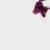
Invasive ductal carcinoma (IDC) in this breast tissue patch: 0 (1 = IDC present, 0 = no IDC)